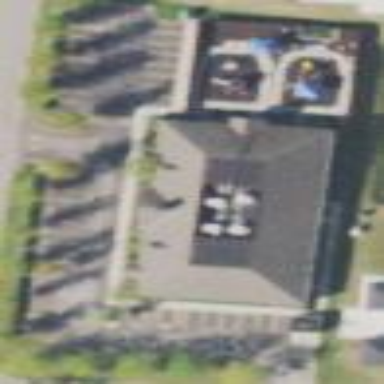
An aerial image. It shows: Kindergarten.